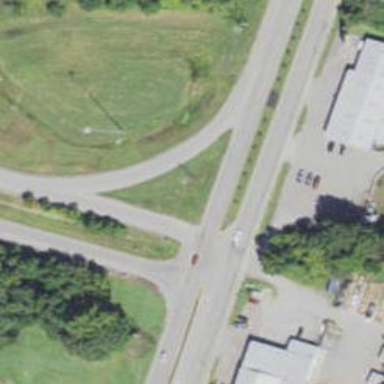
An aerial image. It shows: Trunk link highway.